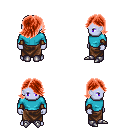
a pixel art fantasy rpg character, male body template, dark elf, purple skin, teal long-sleeve shirt, robe skirt, red swoop hairstyle, leather bracers, metal boots, four views (front, back, left, right), 2x2 character sprite sheet, small pixel art, hard edges, no anti-aliasing